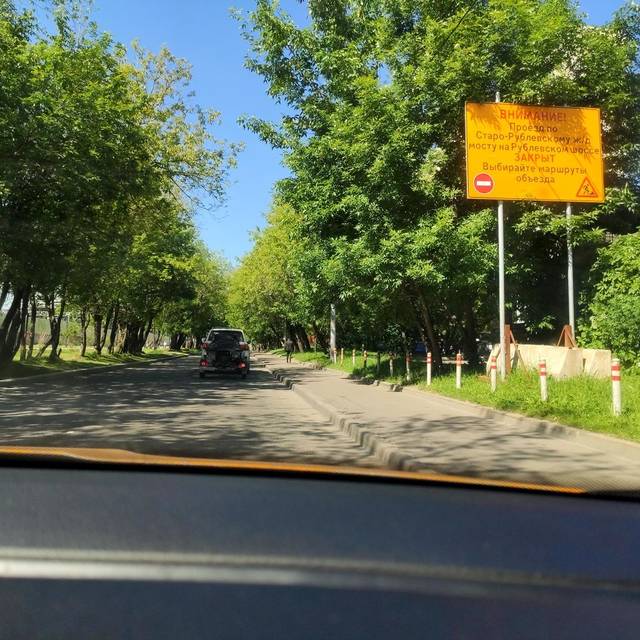
Region: Russia
Coordinates: 55.732, 37.478